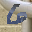
Label: 6